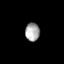
Tissue: lung
Cell type: Endothelial cells
Senescence score: 0.5953
Nuclear area (px): 255
Mean DAPI intensity: 168.047